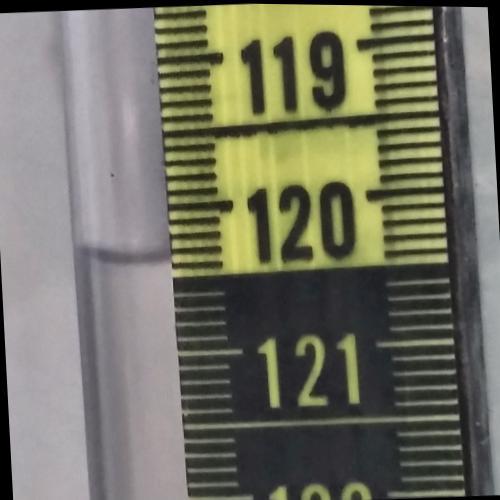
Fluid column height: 120.4 cm